Question: I use this code in order to generate a graph:
And I must to hatch everything outside the square.
'''
pos = [3.75 5.6 53.5 29.5]; %spatiul nemasurat
axis([0 61 0 45]) %axele
set(gca,'YTickLabel',{'0', '7.5','11.85', '16.2', '20.55', '24.9', '29.25', '33.6', '39.3', '45'})
rectangle('Position',pos,'EdgeColor','black')
'''

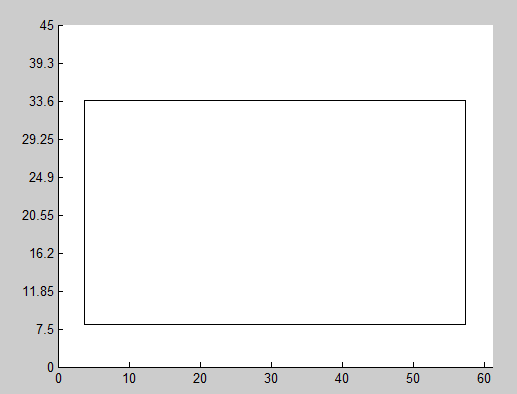
Answer: I made a function 'hatch_coordinates' which can return hatch pattern coordinates (). With that, you simply plot your hatch pattern on you axis, then you plot your rectangle on top of it. You have to set the face color of the rectangle to hide the pattern behind.
'''
xlim = [0 61] ;
ylim = [0 45] ;
[X,Y] = hatch_coordinates( xlim , ylim ) ; %// this return coordinates to plot a hatch pattern
plot(X,Y,'k') %// and this simply plot the pattern, with the attributes you want (color, linespec, etc ...)
hold on ; grid off
pos = [3.75 5.6 53.5 29.5]; %spatiul nemasurat
axis([0 61 0 45]) %axele
set(gca,'YTickLabel',{'0', '7.5','11.85', '16.2', '20.55', '24.9', '29.25', '33.6', '39.3', '45'})
rectangle('Position',pos,'EdgeColor','black','FaceColor','w')
'''
That will give you:

---
Note that the hatching can be varied in multiple ways. The angle can be set by changing the ratio 'xstep'/'ystep', and all the 'LineStyle' properties are available.
Quick example of a few variations:
'''
xl = [0 5] ; yl = [0 5] ;
%// simple hatch, angle changed
[X,Y] = hatch_coordinates( xl , yl , 0.2 ) ;
subplot(1,4,1) ; plot(X,Y) ; grid off
%// heavy line hatching
[X,Y] = hatch_coordinates( xl , yl , 0.5 ) ;
subplot(1,4,2) ; plot(X,Y,'k','linewidth',2) ;grid off
%// very light color hatching, flatter angle, dotted lines
[X,Y] = hatch_coordinates( xl , yl , 1 , 0.1 ) ;
subplot(1,4,3) ; plot(X,Y,'Color',[.7 .7 .7],'linewidth',1,'LineStyle',':') ;grid off
%// multi color hatching, (specify option "merge=false" )
[X,Y] = hatch_coordinates( xl , yl , 0.5 , 0.5 , false ) ;
subplot(1,4,4) ; plot(X,Y) ;grid off
'''

---
## Code:
function 'hatch_coordinates.m' :
'''
function [X,Y] = hatch_coordinates( xlim , ylim , xstep , ystep , merge )
%// function [X,Y] = hatch_coordinates( xlim , ylim , xstep , ystep , merge )
%//
%// Return coordinates for plotting a hatch pattern
%// The angle of the lines can be adjusted by varying the ratio xstep/ystep
%// xlim and ylim are vectors with two elements, where the first element needs to be smaller than the second.
%% // set default options
if nargin < 3 ; xstep = 1 ; end
if nargin < 4 ; ystep = xstep ; end
if nargin < 5 ; merge = true ; end
%% // define base grid
xpos = xlim(1):xstep:xlim(2) ; nx = numel(xpos) ;
ypos = ylim(1):ystep:ylim(2) ; ny = numel(ypos) ;
%% // Create the coordinates
nanline = NaN*ones(1,nx+ny-3) ;
X = [ [ xpos(1)*ones(1,ny-2) xpos(1:end-1) ] ; ...
[ xpos(2:end) xpos(end)*ones(1,ny-2) ] ; ...
nanline ] ;
Y = [ [ypos(end-1👎1) ylim(1)*ones(1,nx-2) ] ; ...
[ypos(end)*ones(1,nx-1) ypos(end-1👎2)] ; ...
nanline ] ;
%% // merge if asked too
if merge
X = X(:) ;
Y = Y(:) ;
end
'''